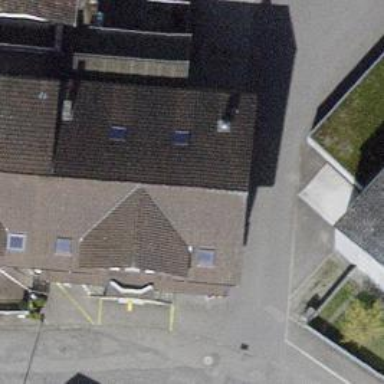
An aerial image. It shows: Restaurant.